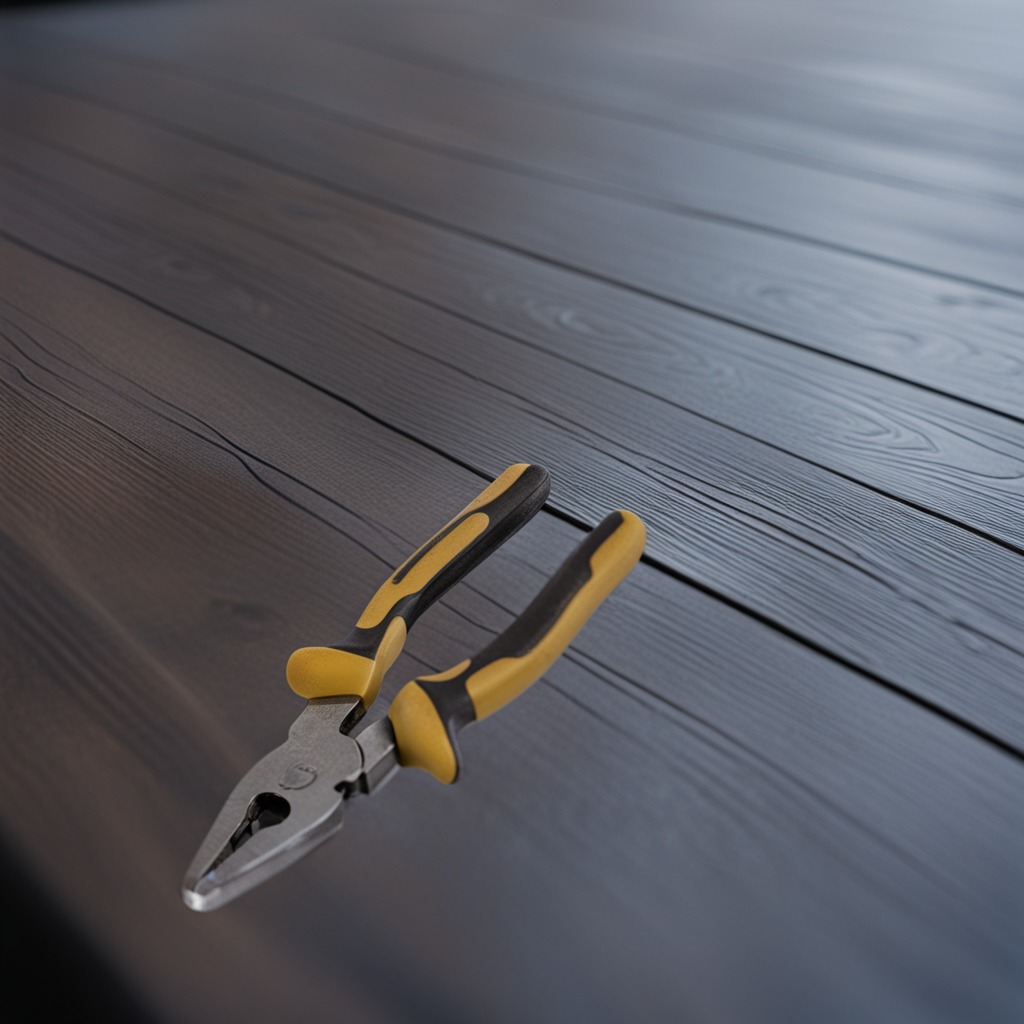
A plier is lying on the old table with burn marks in a small garage at twilight.